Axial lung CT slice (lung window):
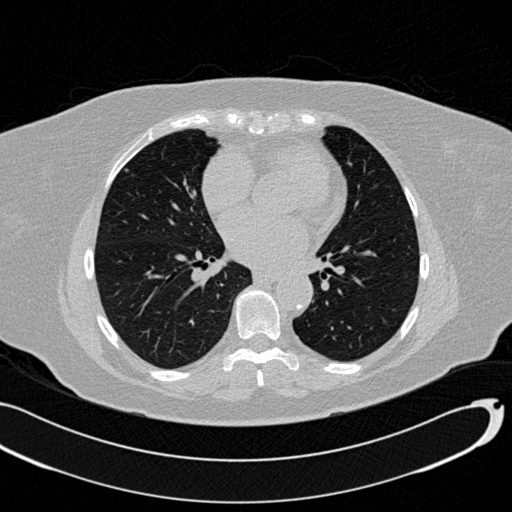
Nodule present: no